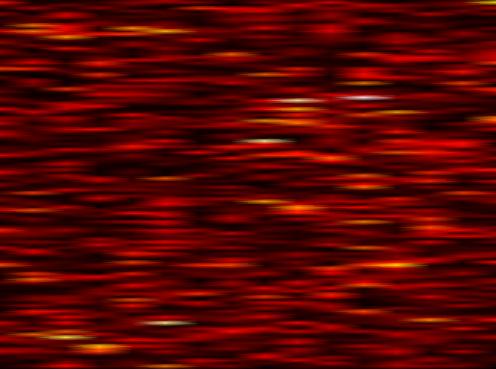
Label: UFMC